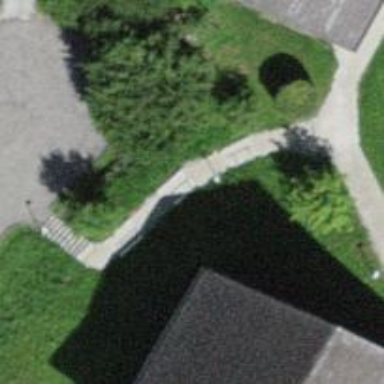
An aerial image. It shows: Steps made of paving stones.